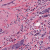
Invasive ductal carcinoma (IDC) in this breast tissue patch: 1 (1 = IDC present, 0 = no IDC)